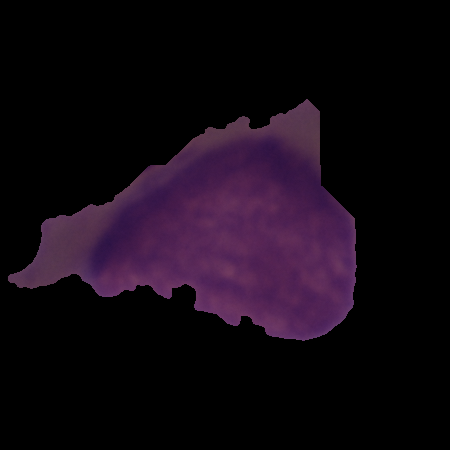
Label: healthy